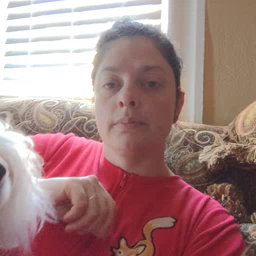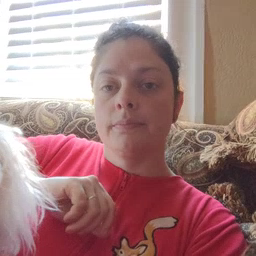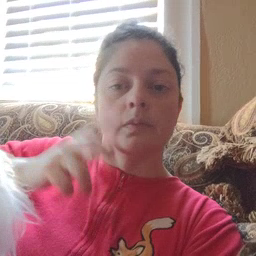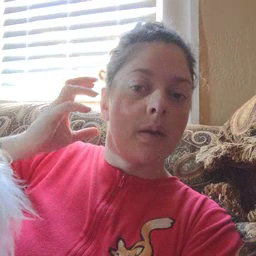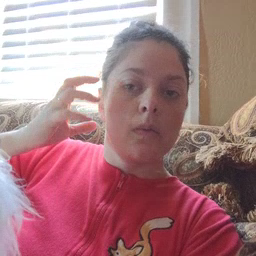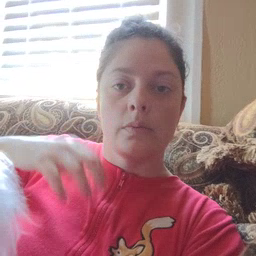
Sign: radio